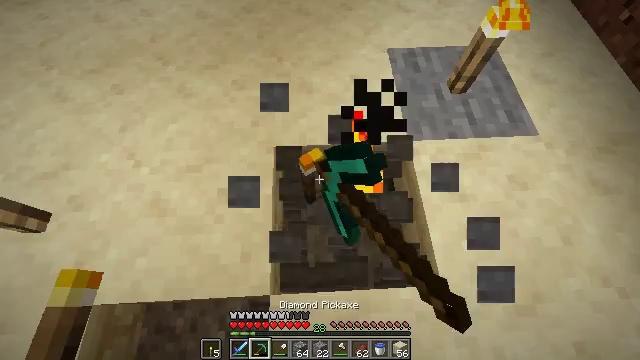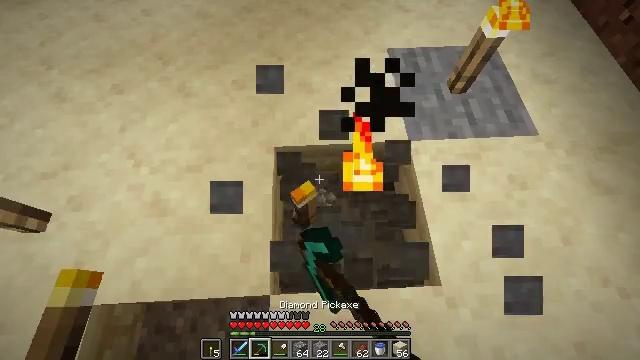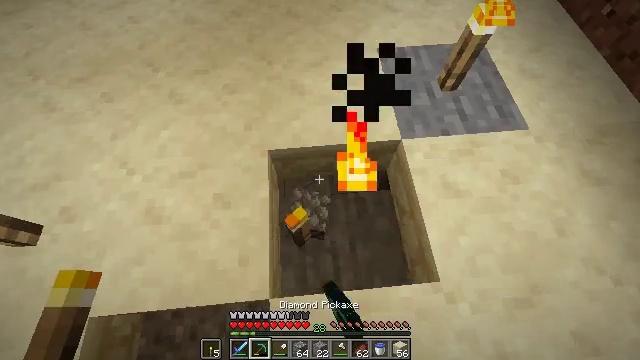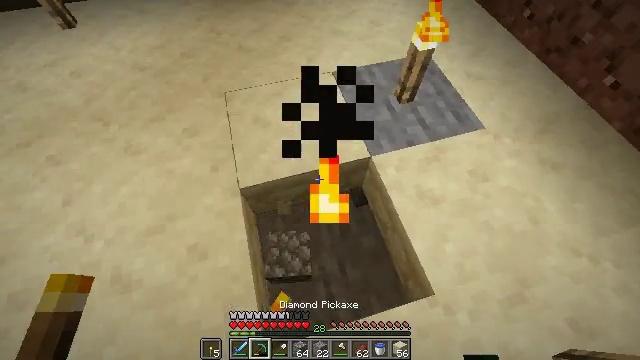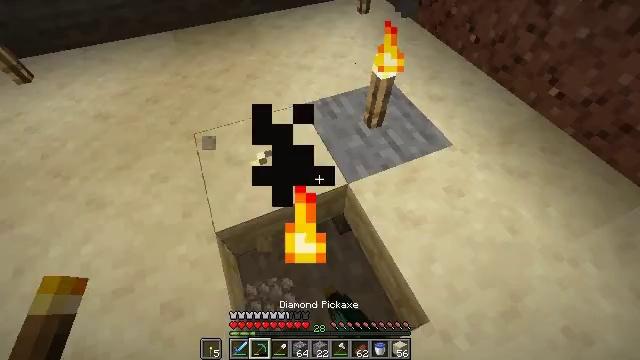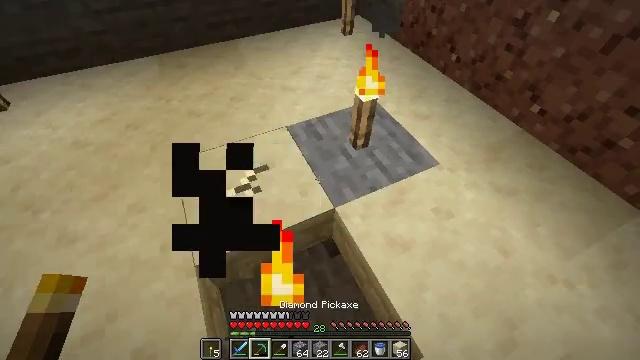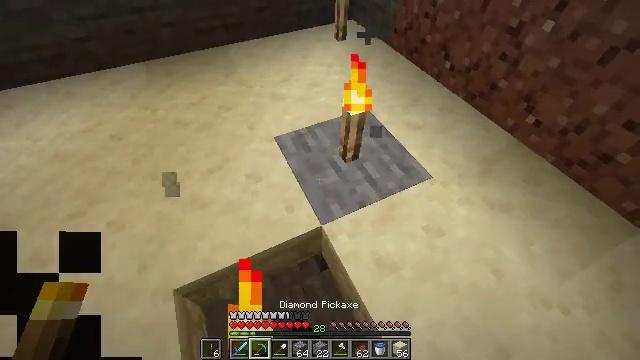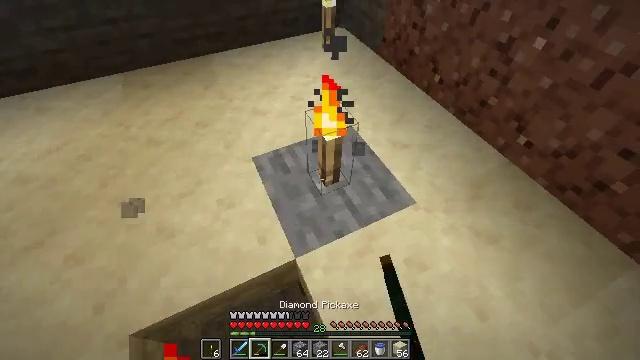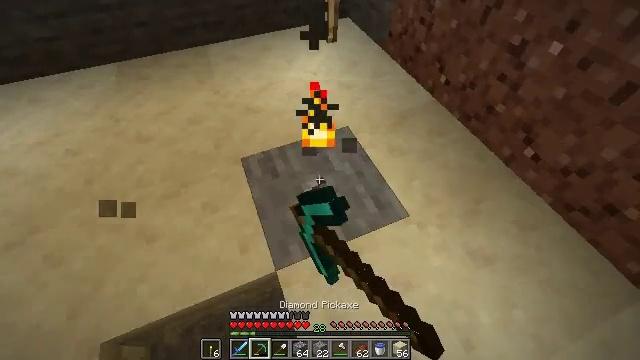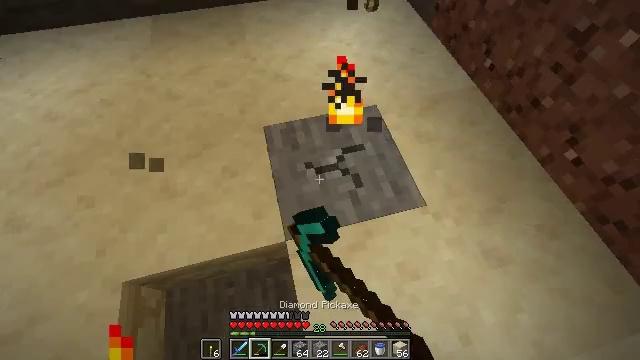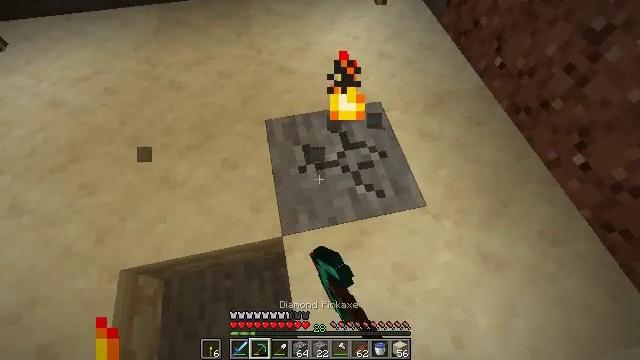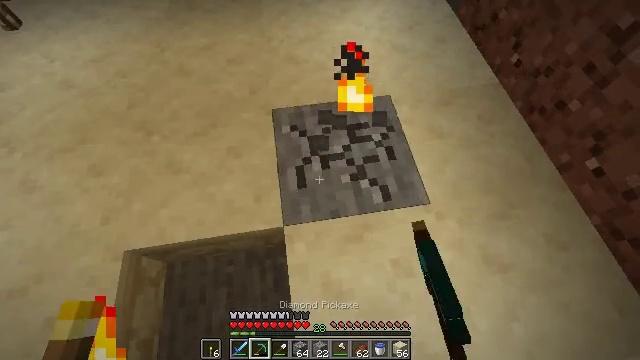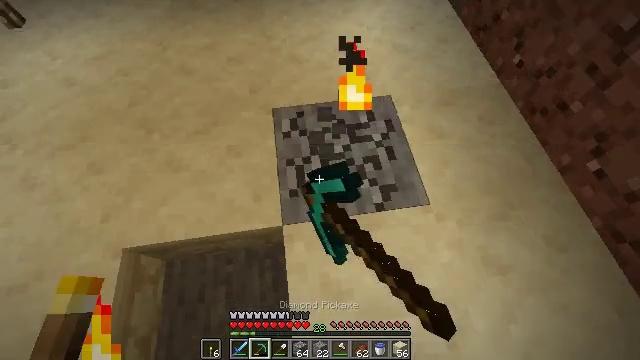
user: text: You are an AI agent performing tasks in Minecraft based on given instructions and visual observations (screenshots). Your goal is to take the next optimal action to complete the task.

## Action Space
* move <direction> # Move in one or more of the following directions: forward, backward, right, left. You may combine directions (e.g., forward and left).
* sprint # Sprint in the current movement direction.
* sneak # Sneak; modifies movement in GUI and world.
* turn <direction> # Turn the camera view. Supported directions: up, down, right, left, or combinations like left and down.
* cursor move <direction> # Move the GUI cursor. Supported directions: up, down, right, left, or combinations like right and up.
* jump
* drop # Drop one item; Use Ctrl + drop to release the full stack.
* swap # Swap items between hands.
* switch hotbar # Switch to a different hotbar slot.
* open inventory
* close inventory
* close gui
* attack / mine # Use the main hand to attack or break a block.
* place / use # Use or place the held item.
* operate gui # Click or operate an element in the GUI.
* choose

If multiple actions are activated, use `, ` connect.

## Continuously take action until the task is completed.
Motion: motion action
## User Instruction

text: Retrieve the torch.
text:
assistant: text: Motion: attack / mine
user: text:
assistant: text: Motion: turn right, attack / mine
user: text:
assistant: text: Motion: move forward, turn right and up, attack / mine
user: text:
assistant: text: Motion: move forward and move right, turn right and up, attack / mine
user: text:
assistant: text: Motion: move forward and move right, turn right and up, attack / mine
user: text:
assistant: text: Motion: move forward and move right, attack / mine
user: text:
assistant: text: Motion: move forward and move right, attack / mine
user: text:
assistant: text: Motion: turn left and down, attack / mine
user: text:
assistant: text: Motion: turn left and down, attack / mine
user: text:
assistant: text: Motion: turn left and down, attack / mine
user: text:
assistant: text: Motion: turn left and down, attack / mine
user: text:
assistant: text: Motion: attack / mine
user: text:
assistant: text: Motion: attack / mine